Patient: sex F, age 44
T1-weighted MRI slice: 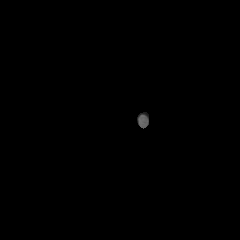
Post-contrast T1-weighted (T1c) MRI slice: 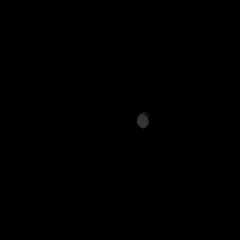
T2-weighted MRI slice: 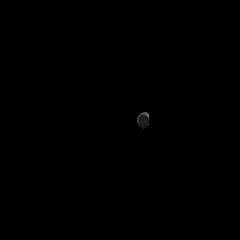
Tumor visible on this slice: no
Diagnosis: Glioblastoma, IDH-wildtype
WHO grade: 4